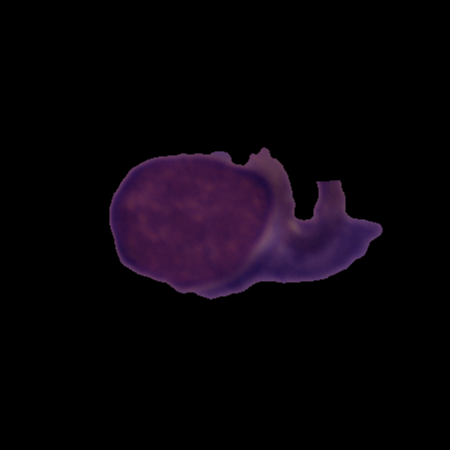
Label: healthy